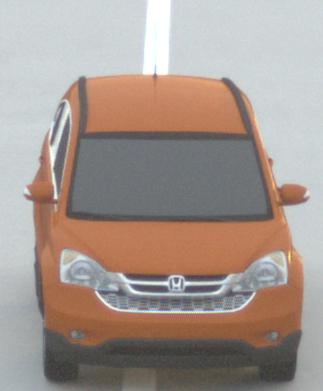
Make: Honda
Model: CR-V
Detailed model: CR-V (III) (04/10 - 10/12)
Model produced from: 2010
Model produced until: 2012
Doors: 5
Color: orange
Road condition: dry road
Daytime: sunrise or sunset
Contrast: low contrast